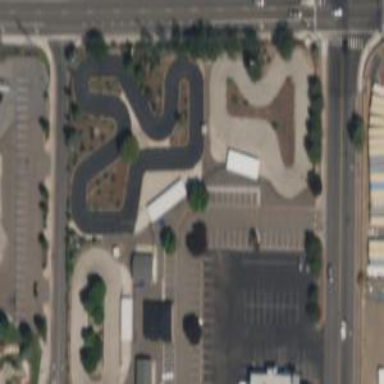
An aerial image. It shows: Karting raceway road for racing enthusiasts.